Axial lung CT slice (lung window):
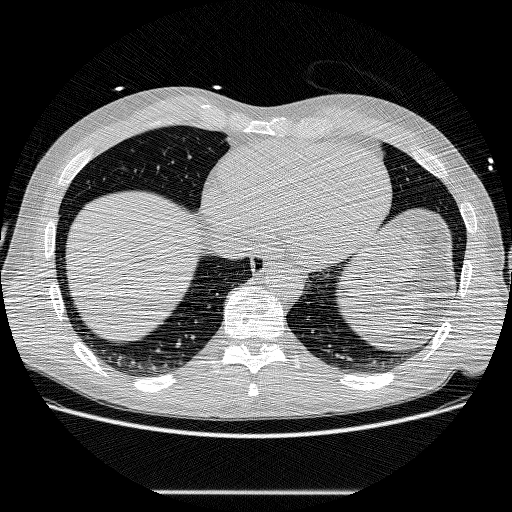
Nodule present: no